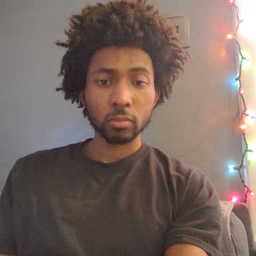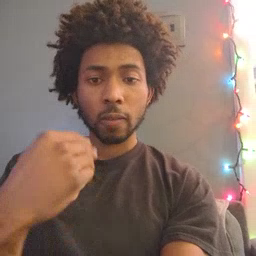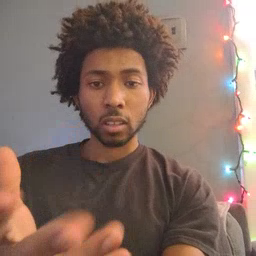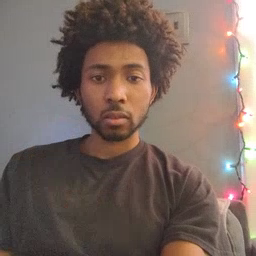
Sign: give